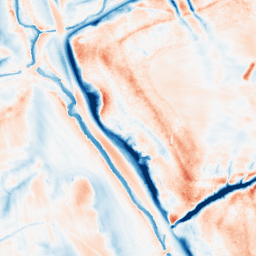
Category: classical
Decomposition family: gaussian_anisotropic
Decomposition parameters: sigma_x: 10
sigma_y: 5
Upsampling method: quadratic
Upsampling parameters: scale: 8
Upsampling scale: 8